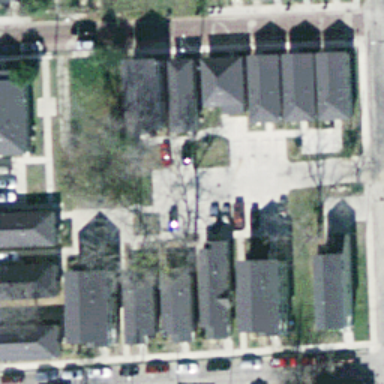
This is a dense residential area .